Breast ultrasound image
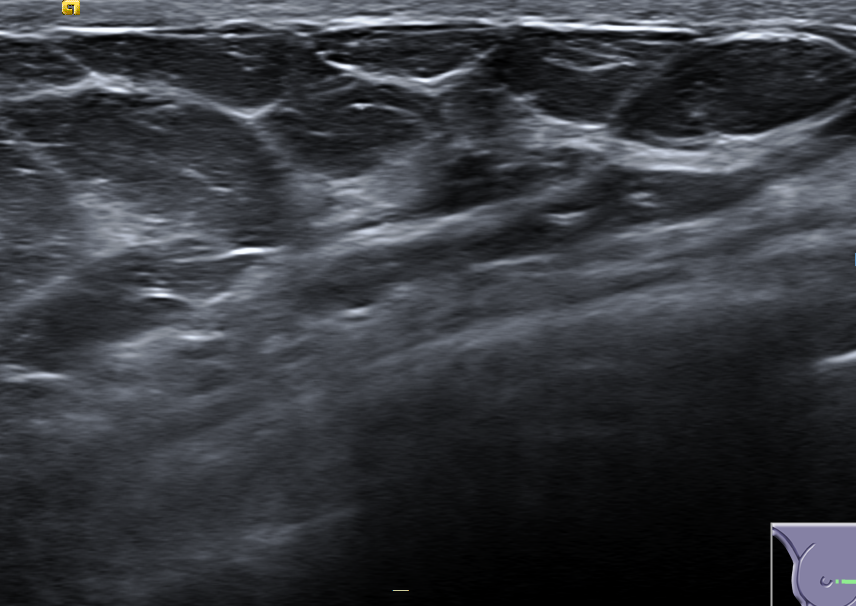
Diagnosis: normal